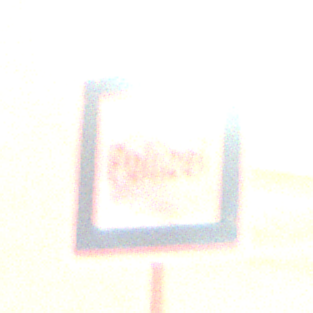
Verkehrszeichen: Polizei
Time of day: Night
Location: Outdoor (Urban)
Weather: Overcast
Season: Winter
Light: Artificial